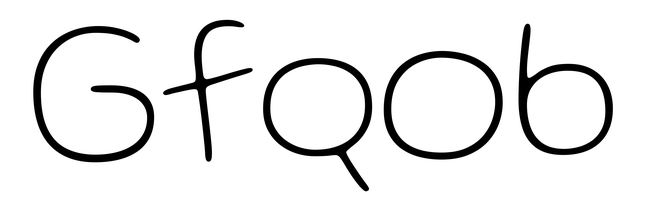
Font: Gluten_Thin